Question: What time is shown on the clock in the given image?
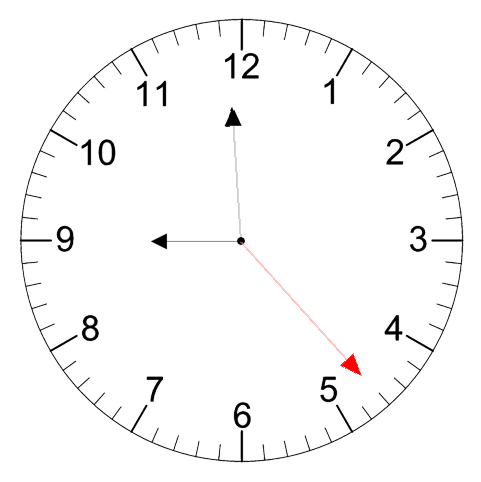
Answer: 08:59:23